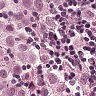
Metastatic tissue present: yes